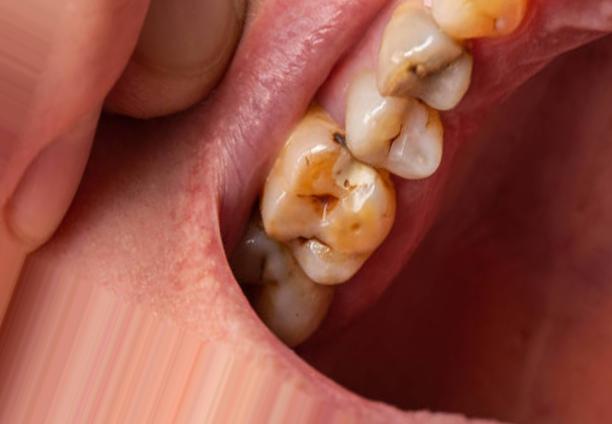
Condition: Caries